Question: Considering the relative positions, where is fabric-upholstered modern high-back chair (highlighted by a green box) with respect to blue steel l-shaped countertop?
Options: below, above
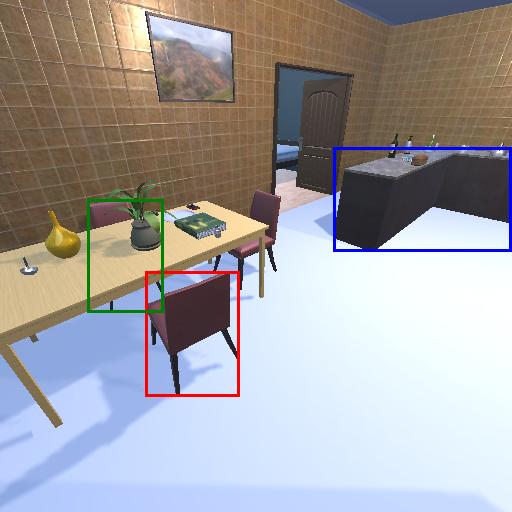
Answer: below